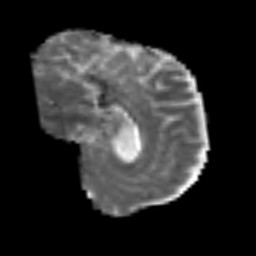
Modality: MD
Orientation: sagittal
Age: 52
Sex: male
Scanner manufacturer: siemens
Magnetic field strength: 3 T
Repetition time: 6.1 s
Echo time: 0.101 s